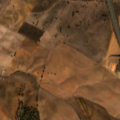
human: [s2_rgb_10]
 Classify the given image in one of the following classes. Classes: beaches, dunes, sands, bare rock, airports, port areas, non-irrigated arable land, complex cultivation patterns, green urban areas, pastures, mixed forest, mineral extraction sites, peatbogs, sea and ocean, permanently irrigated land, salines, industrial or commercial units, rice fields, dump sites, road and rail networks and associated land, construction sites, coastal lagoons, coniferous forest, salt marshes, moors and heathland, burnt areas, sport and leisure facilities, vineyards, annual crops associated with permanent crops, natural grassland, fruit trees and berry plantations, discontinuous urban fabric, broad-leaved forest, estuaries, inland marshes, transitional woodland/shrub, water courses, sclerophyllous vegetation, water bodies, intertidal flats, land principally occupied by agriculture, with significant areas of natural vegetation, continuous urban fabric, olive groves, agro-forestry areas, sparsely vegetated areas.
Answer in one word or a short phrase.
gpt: non-irrigated arable land, broad-leaved forest